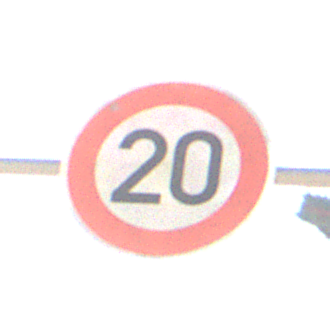
Verkehrszeichen: Geschwindigkeit20
Umgebung: Outdoor, Suburban
Tageszeit: MorningAfternoon
Wetter: Clear
Licht: Natural
Jahreszeit: NotSpecified
Kontrast: HighContrast